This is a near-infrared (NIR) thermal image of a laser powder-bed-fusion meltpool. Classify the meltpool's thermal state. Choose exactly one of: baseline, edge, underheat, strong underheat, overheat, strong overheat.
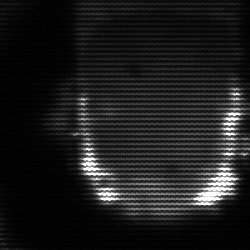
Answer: baseline